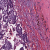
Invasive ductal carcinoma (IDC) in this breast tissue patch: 1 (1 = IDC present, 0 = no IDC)